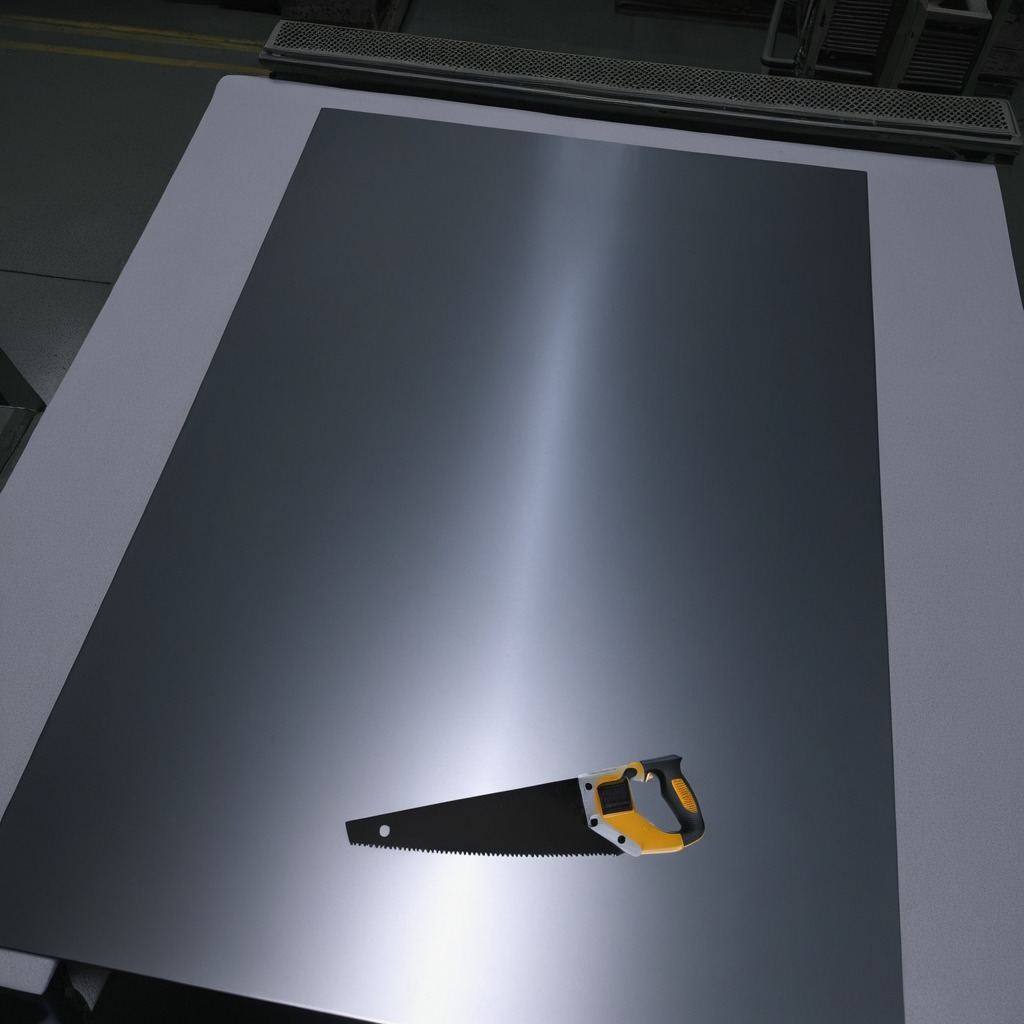
A metal saw is lying on a clean empty table in a basement in the evening.